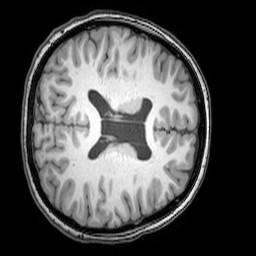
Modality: T1w
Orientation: axial
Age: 28
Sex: female
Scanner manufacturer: philips
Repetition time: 0.008124 s
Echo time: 0.00372 s